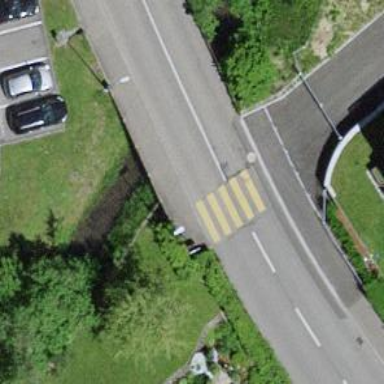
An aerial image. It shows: Bus stop with platform for public transport.